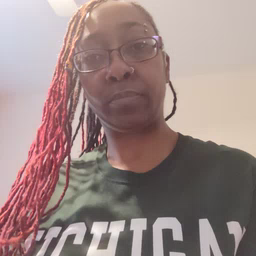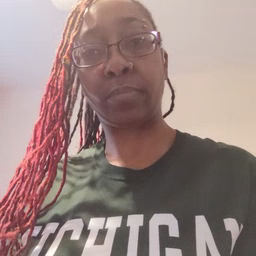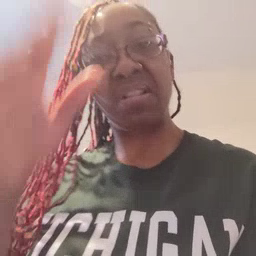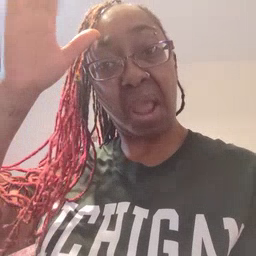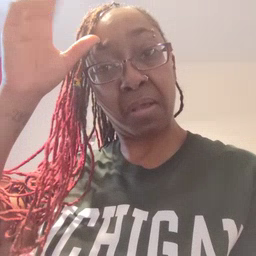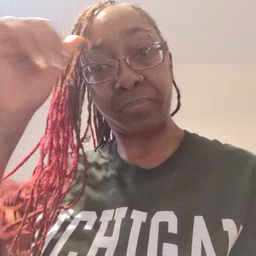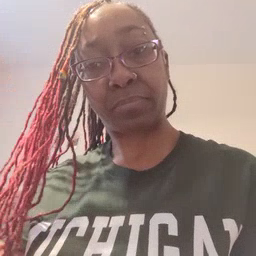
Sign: donkey